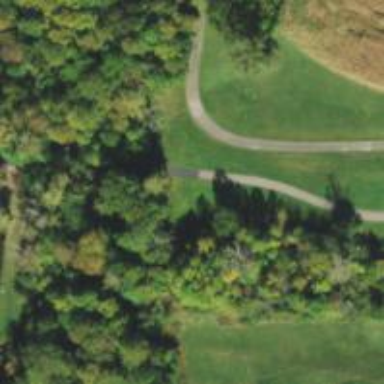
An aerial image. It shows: Driveway leading to service road.